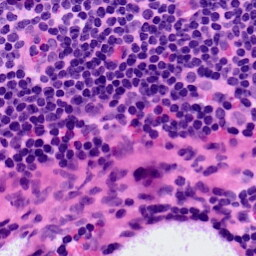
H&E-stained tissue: LymphNode